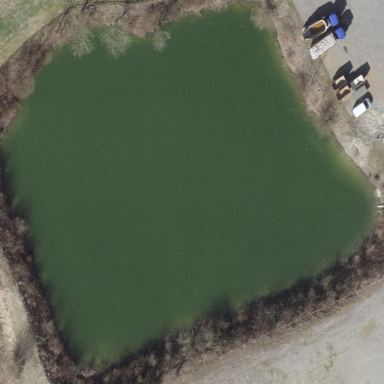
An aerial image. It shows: Peaceful pond surrounded by nature.